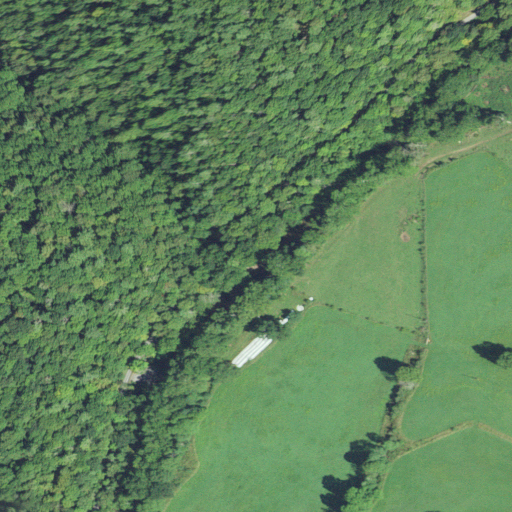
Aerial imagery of valley in Virginia named Swope Hollow containing deciduous forest, pasture, open development, and mixed forest